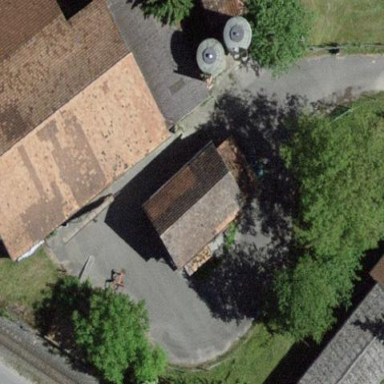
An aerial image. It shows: Rural barn.